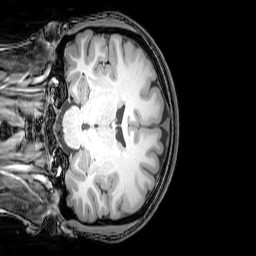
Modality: T1w
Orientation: coronal
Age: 26
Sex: female
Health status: healthy
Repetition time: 0.081 s
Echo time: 0.037 s